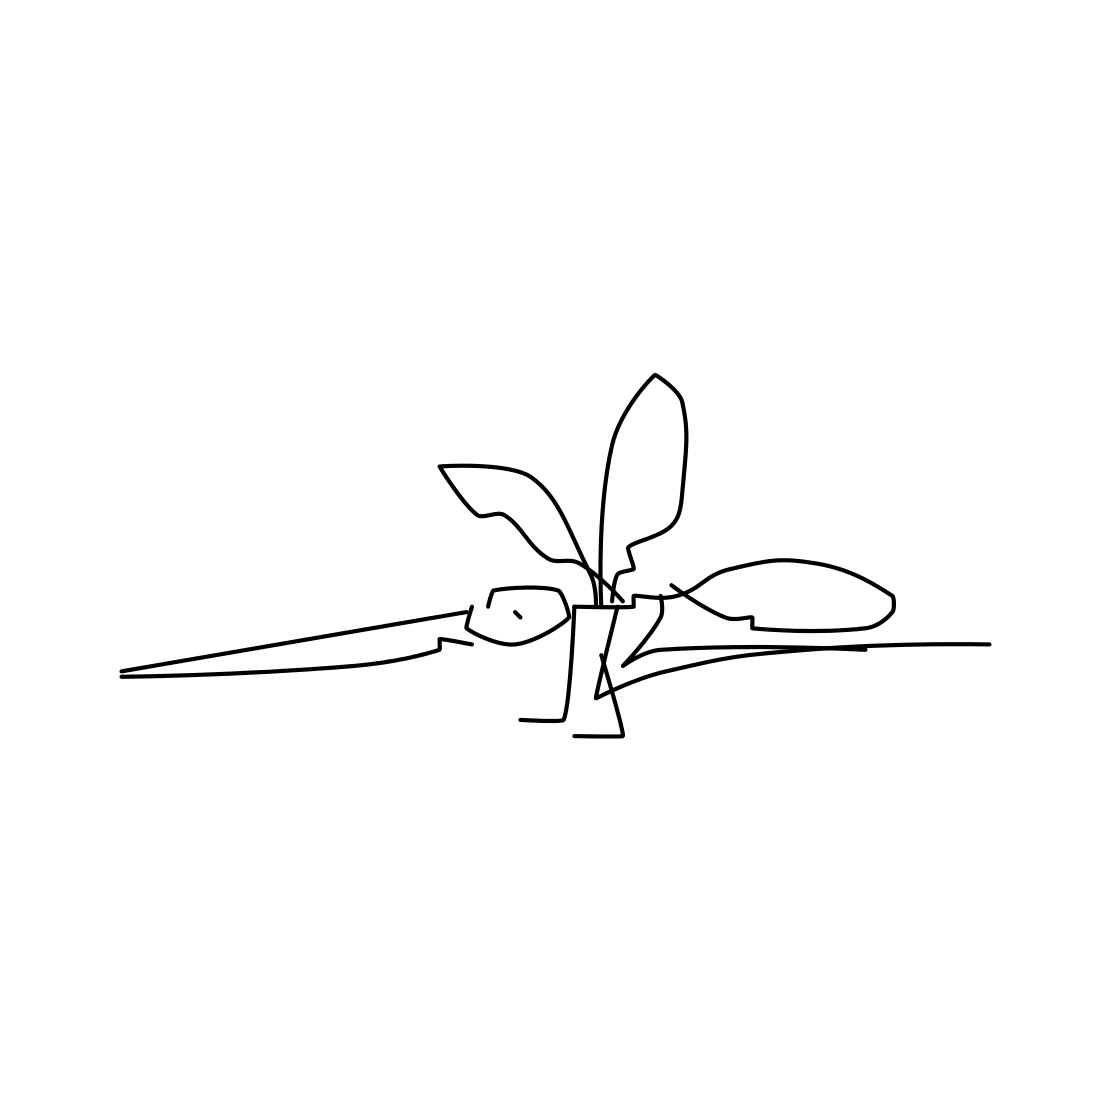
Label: mosquito